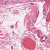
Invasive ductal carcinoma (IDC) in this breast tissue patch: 0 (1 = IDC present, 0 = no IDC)